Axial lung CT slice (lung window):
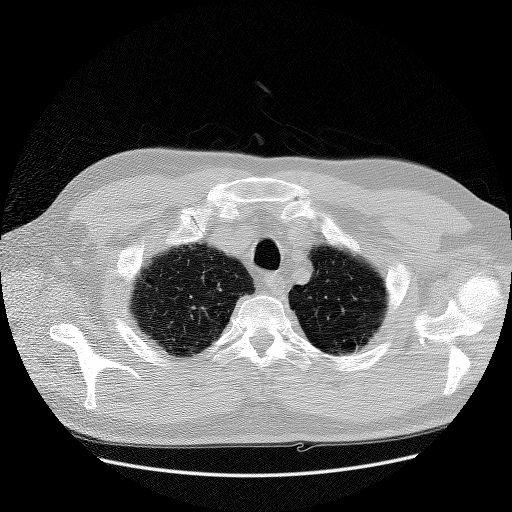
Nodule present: no